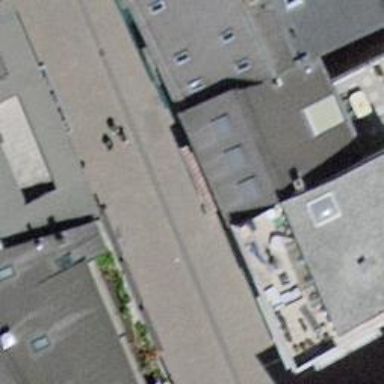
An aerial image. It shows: Café.